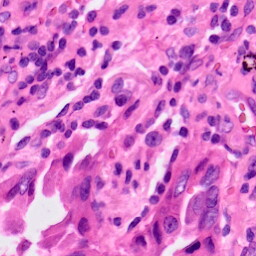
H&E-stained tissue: Lung